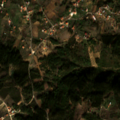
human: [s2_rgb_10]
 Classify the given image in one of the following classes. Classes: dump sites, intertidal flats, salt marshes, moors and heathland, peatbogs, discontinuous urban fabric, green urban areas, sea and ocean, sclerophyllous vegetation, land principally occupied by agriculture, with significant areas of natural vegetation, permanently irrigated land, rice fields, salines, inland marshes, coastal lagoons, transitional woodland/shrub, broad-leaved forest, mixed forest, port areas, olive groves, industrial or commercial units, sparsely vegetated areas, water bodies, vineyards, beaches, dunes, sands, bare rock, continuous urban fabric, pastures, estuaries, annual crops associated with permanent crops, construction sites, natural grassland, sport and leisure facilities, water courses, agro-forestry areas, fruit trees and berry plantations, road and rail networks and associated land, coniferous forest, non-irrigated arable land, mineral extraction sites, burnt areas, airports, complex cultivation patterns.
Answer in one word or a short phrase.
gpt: complex cultivation patterns, land principally occupied by agriculture, with significant areas of natural vegetation, broad-leaved forest